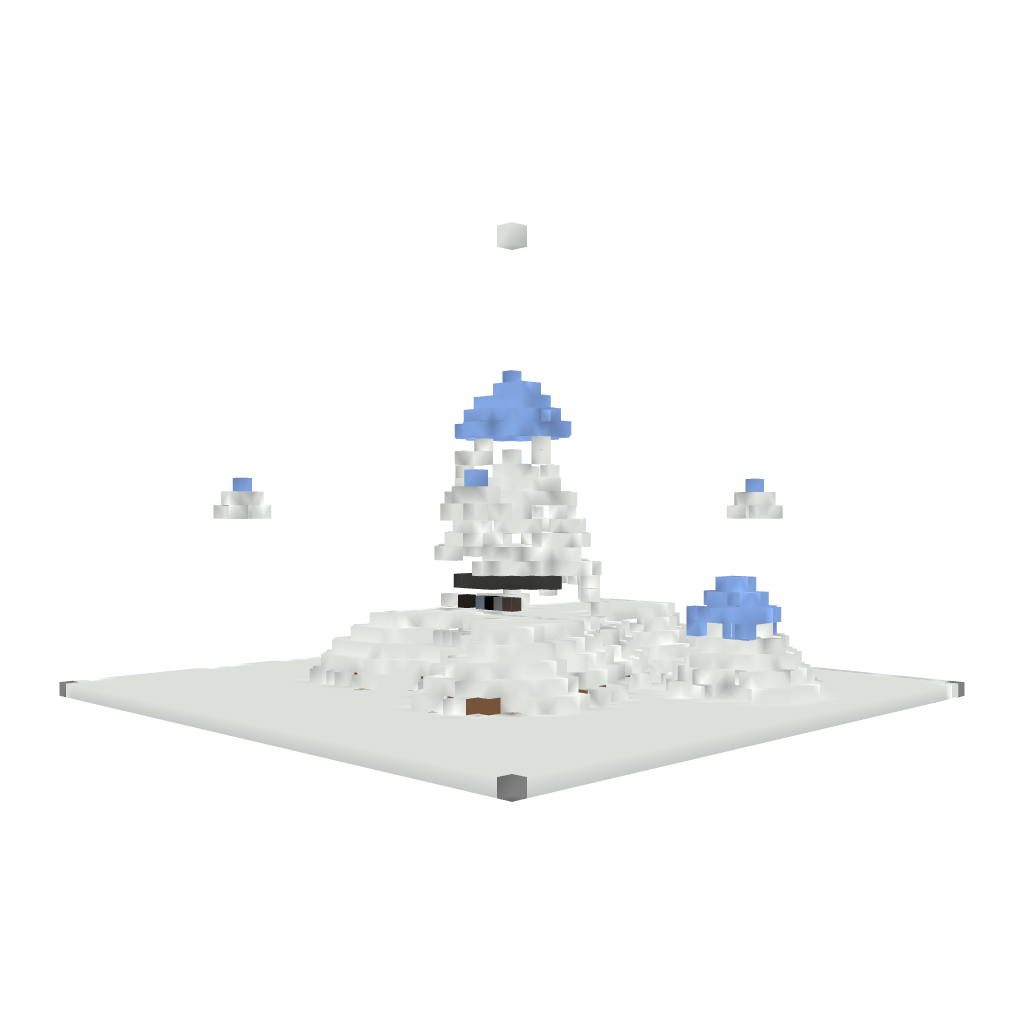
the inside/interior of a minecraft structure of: Adventure Time Ice Kingdom - By Cybersneeze